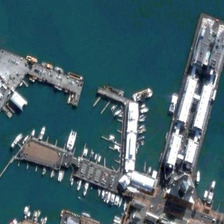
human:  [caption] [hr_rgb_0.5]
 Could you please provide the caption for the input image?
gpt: some boats are in a port near several buildings .

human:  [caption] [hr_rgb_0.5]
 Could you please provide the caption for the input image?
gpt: some boats are in a port near several buildings .

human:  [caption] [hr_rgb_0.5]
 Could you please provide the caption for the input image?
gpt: some boats are in a port near several buildings .

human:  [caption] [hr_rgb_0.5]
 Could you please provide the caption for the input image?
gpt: some boats are in a port near several buildings .

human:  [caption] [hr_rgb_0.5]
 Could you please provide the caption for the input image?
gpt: some boats are in a port near several buildings .